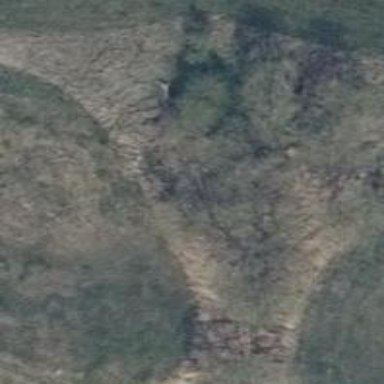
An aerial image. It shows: Patch of scrub vegetation.